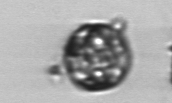
Label: Thalassiosira